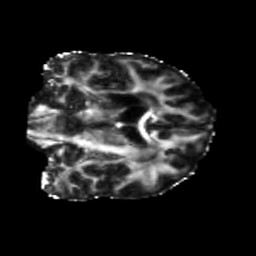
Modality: FA
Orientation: coronal
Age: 53
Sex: male
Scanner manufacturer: siemens
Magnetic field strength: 3 T
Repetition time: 5.25 s
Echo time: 0.08 s